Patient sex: F
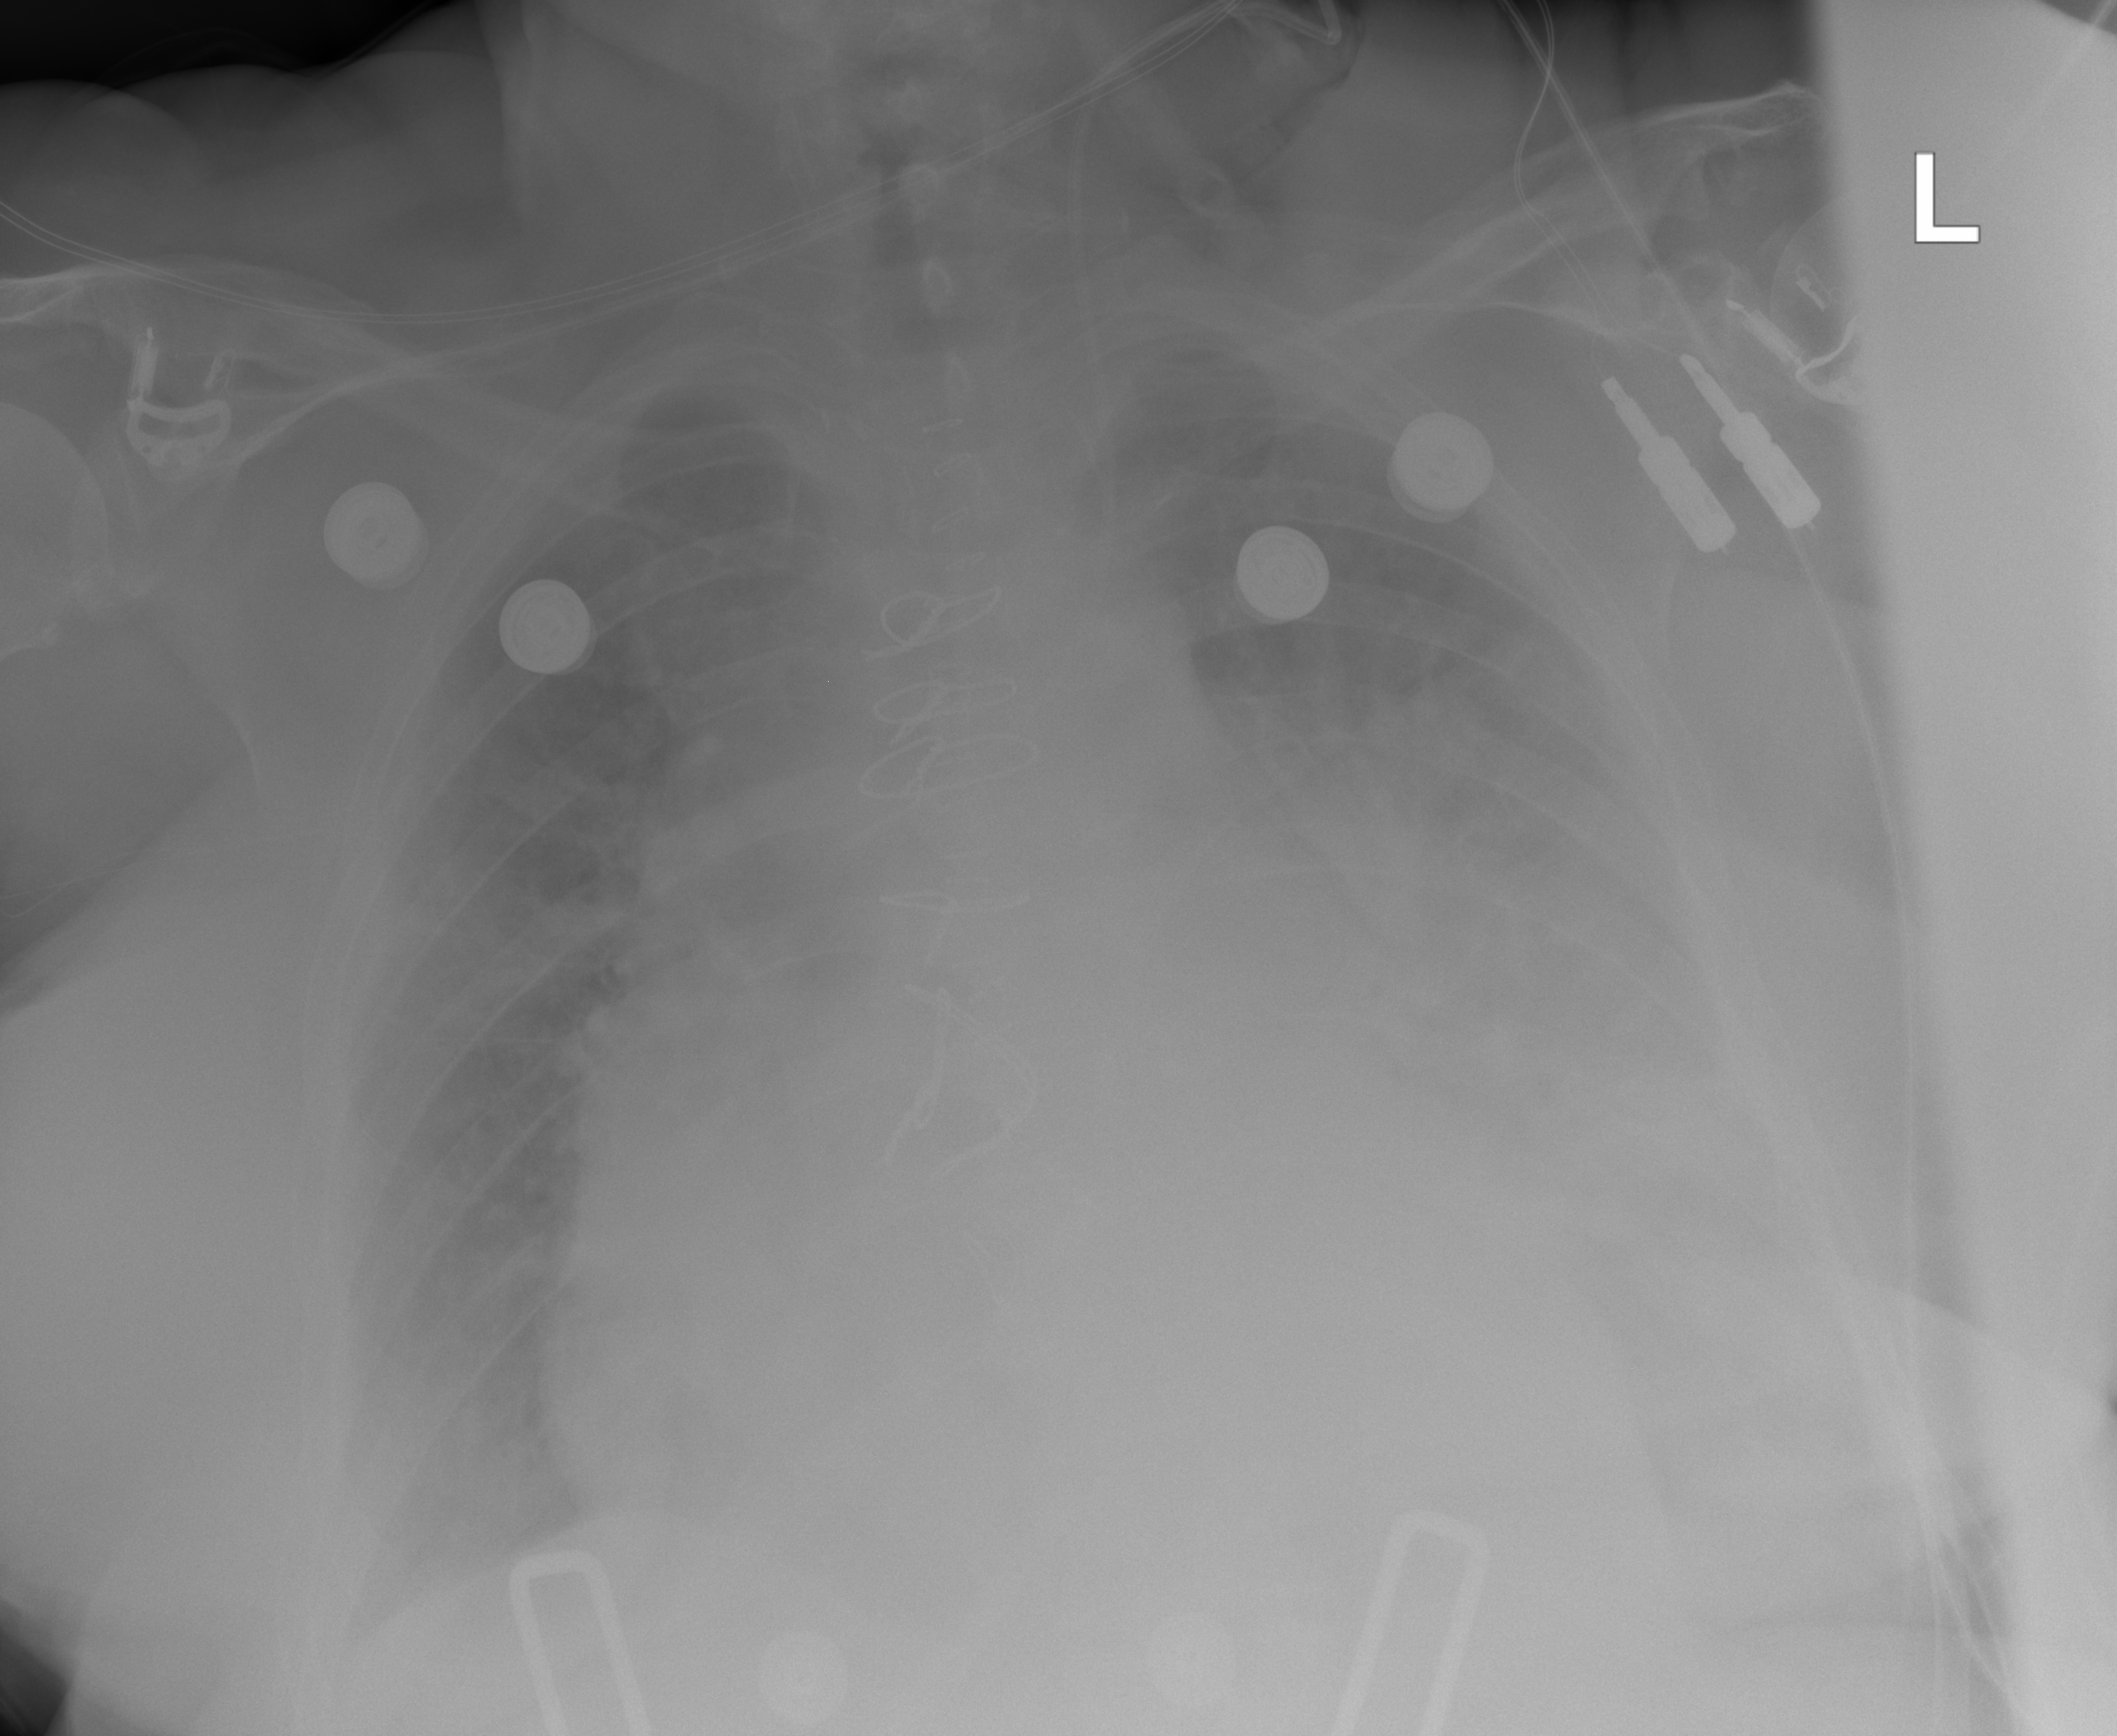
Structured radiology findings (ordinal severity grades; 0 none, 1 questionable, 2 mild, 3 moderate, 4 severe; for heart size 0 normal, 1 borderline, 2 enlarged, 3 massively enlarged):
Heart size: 2
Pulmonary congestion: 3
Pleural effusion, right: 1
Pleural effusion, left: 3
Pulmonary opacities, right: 0
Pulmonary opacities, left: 3
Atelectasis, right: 2
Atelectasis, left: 3